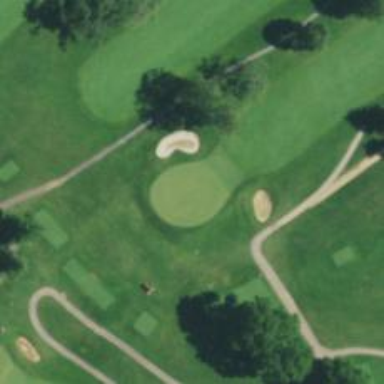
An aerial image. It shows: View of golf hole.